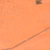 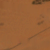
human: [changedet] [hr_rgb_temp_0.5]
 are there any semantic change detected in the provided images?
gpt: Everything remains the same.